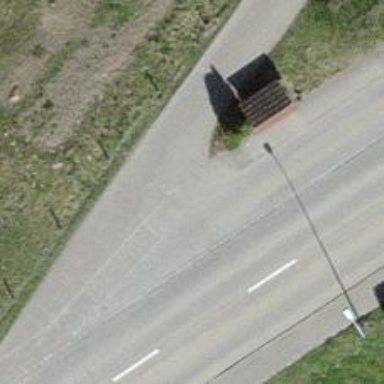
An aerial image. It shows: Platform for public transport. The platform is located by the road.